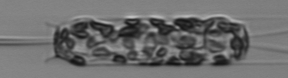
Label: Ditylum_brightwellii